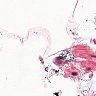
Metastatic tissue present: no